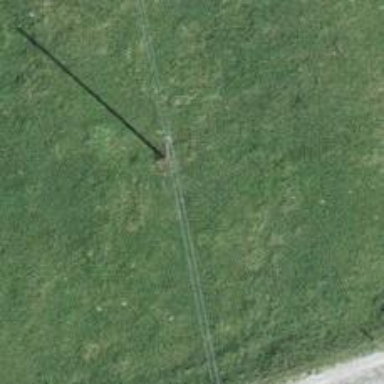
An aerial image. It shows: Minor power line.